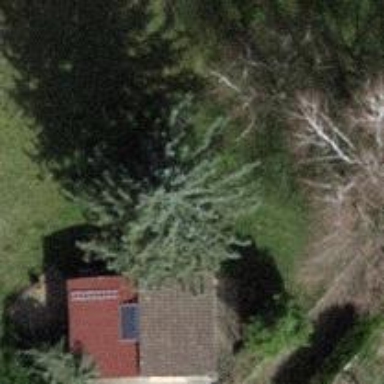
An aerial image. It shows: Evergreen tree with needle-leaved leaves.